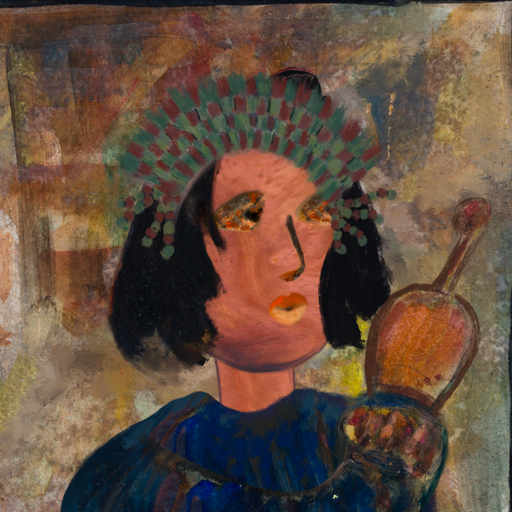
Background: Mosgoul, Head And Neck Side: Mother_And_Son_Mother, Face Side: Gypsy_Queen, Bust: Pipe, Hair Side: Mosgoul, Head Accessory: After_Raid_Crown, Second Necklace: Blank, Necklace: Blank, Baby: Blank